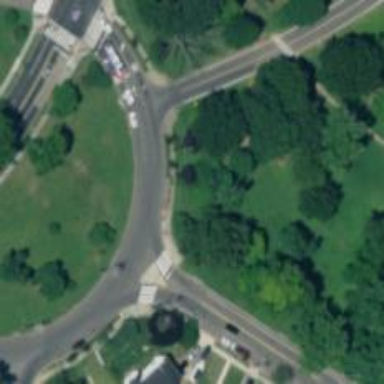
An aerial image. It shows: Secondary road with circular junction.